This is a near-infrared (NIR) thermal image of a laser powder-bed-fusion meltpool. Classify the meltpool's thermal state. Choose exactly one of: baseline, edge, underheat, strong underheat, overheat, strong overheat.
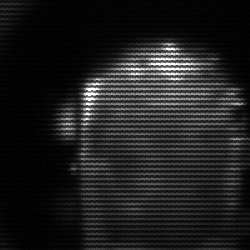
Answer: baseline